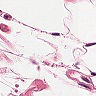
Metastatic tissue present: no